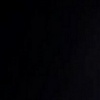
Label: space